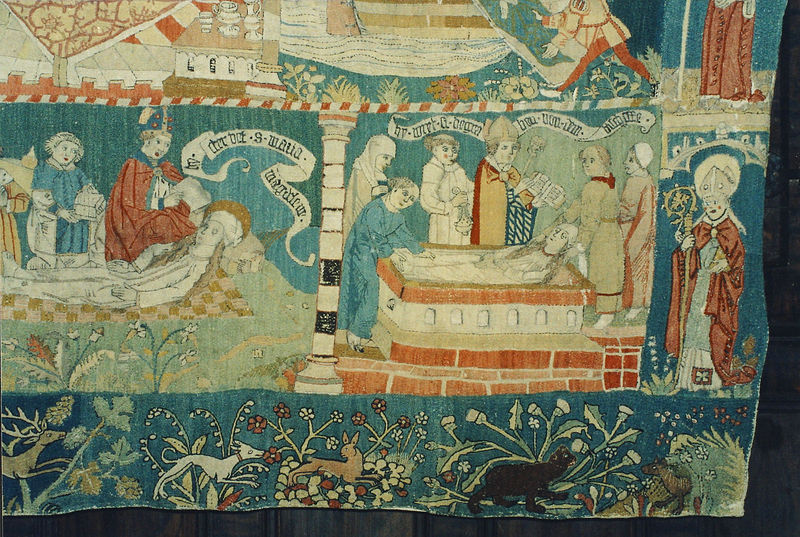
Titel: Bildvita Maria Magdalenas
Standort: Erfurt, Ursulinenkloster (EU - D - Thüringen)
Schlagwörter: blau, frauen, grün, menschen, blumen, männer, schwarz, säule, säulen, weiss, hund, hunde, rot, tiere, teppich, alt, steine, tod, tot, kirche, stoff, decke, pflanzen, borte, pferd, hase, ranken, schrift, stab, bischof, papst, wandteppich, wandmalerei, bett, buch, religion, text, beten, jagd, kapitelle, beerdigung, begräbnis, sarg, hirsch, grab, jesus, krankheit, mittelalter, priester, tapisserie, mönch, geistliche, mitra, heilige, geweih, textil, maria, magdalena, maria magdalena, bär, szenen, wandbehang, gewebt, christentum, grablegung, spruchband, schriftband, katholizismus, bischofsstab, tapiserie, maira, hungertuch, bischof#, tappiserie, grablegungen